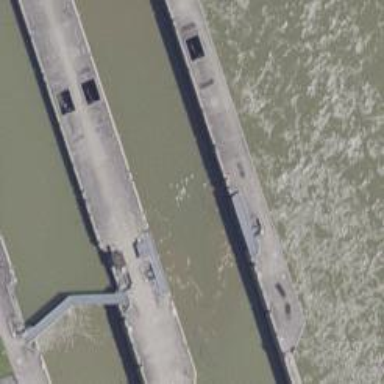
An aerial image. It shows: Lock gate along waterway.